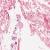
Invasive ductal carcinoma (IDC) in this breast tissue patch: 0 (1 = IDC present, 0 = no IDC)